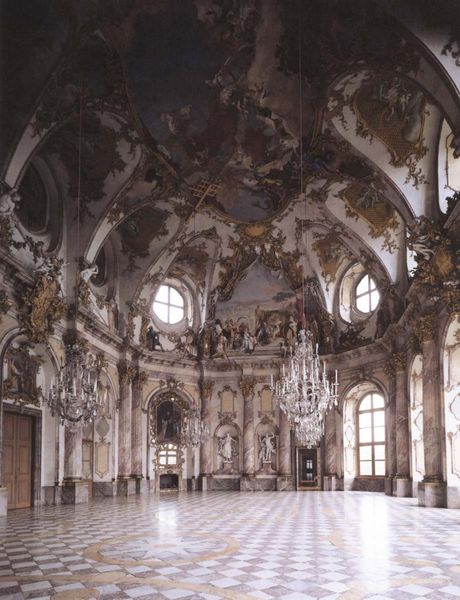
Titel: Kaisersaal
Künstler: Balthasar Neumann
Standort: Würzburg, Residenz (EU - D - B)
Schlagwörter: dunkel, weiß, braun, fenster, glas, lampe, marmor, säulen, tür, architektur, barock, kirche, boden, gold, rokoko, skulptur, saal, kuppel, ornamente, kronleuchter, stuck, tor, foto, gewölbe, fliesen, wappen, sims, deckengemälde, medaillons, prächtig, prunksaal